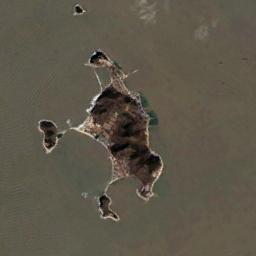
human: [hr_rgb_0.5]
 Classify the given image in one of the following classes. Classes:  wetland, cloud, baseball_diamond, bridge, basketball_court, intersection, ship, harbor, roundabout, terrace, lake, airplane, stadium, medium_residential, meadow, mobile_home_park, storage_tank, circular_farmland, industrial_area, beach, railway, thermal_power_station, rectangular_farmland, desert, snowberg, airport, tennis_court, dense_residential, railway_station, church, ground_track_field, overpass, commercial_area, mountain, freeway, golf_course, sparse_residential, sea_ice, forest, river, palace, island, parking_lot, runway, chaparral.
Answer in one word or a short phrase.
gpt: island